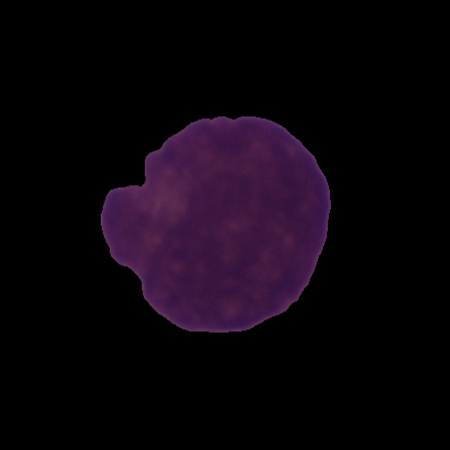
Label: cancer